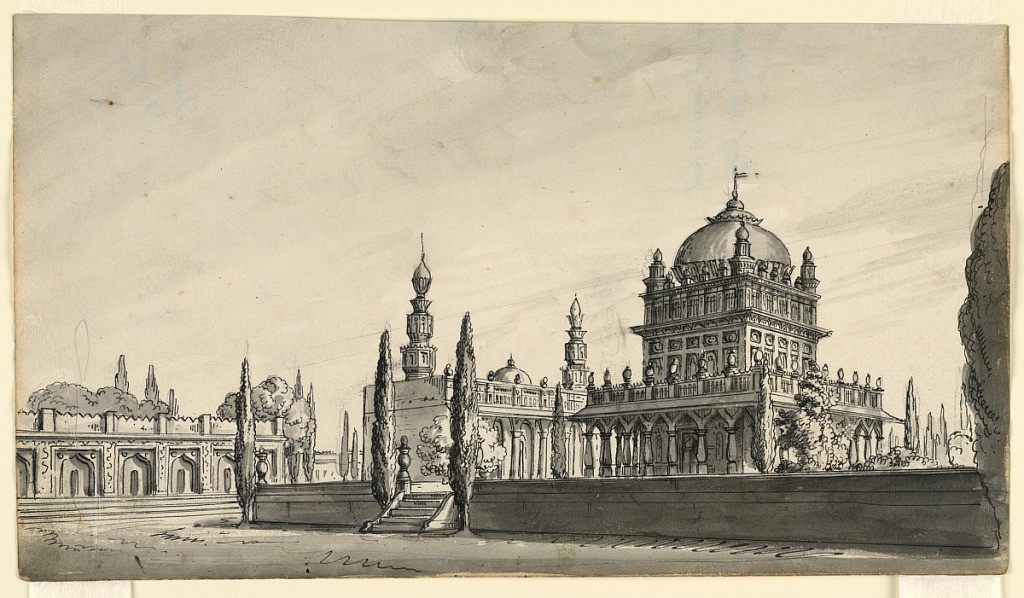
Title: Stage Design, Oriental Temple
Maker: Romolo Achille Liverani, Italian, 1809 - 1872
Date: early 19th century
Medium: Pen and sepia ink, brush and wash on paper
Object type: Drawing
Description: Horizontal rectangle. Elaborately decorated temple buildings in the middle of a garden.